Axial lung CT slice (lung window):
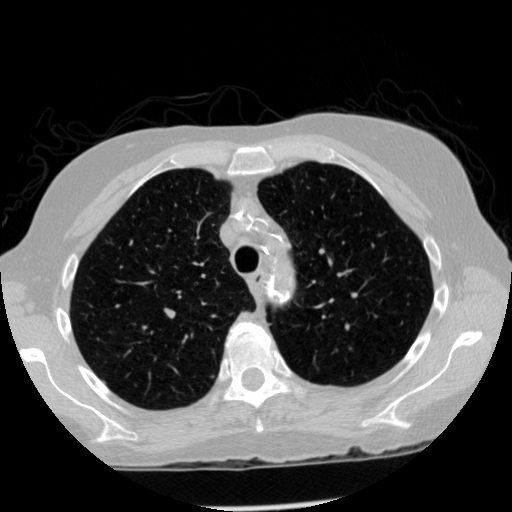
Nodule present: no